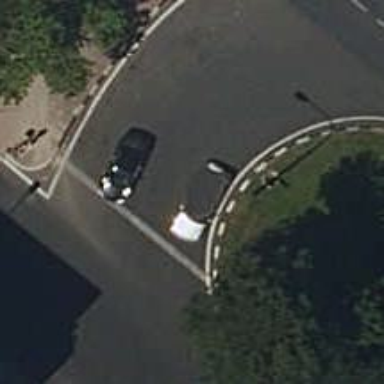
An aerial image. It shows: Asphalt road with primary link designation.